Question: can someone help to configure JXTA
??

I'm not understanding what type of uri to place as the rendez vous
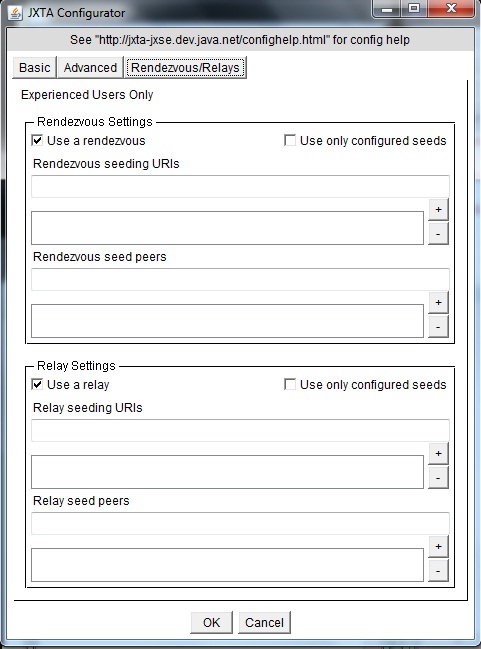
Answer: Noor, you are using an old version of JXTA. The window you see has been completely removed from the code base in <URL>. It is not used in 2.6 too. JXTA is not configured with this window anymore.
About your question, there are two types of URIs: seed and seeding. Seeds are describing 'locations' of peers devices acting as RendezVous or Relays (i.e., 'super' peers). This information is used directly by peers to connect RDV or relays.
Seedings are locations where peers can load information about locations of seed peers. Typically, they point towards an online xml advertisement document. First, these documents are loaded by peers. Then, the extracted content is used by peers to connect to rdv or relay peers.
You can also read the Practical JXTA II document available online at Scribd. For more details about JXTA configuration.